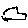
Label: car